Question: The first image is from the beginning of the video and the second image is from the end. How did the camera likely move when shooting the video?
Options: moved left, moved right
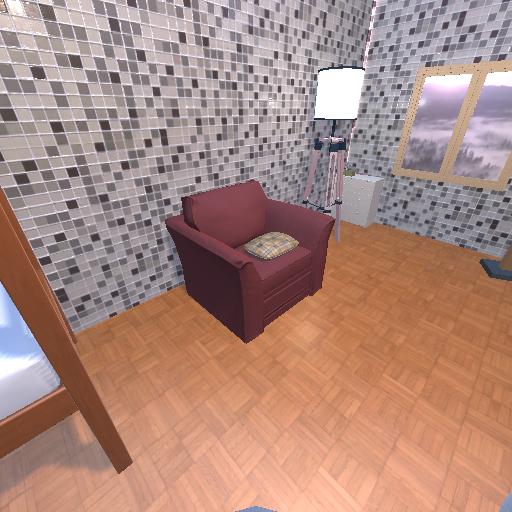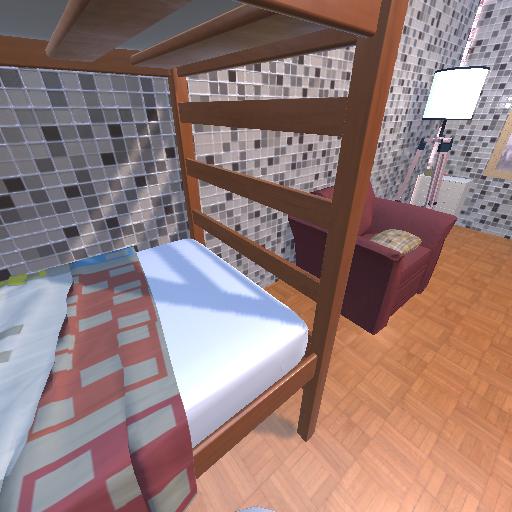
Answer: moved left